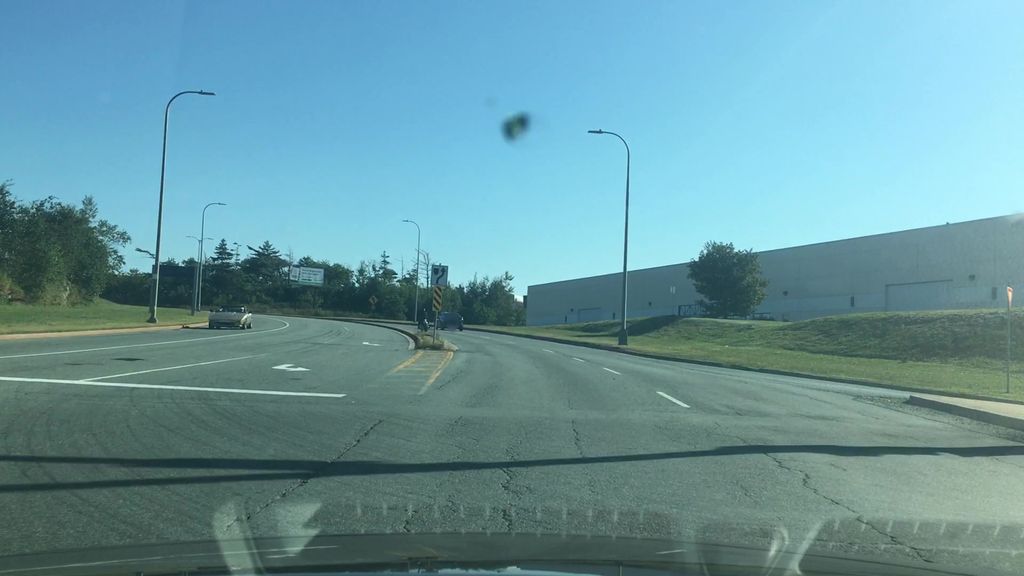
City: halifax